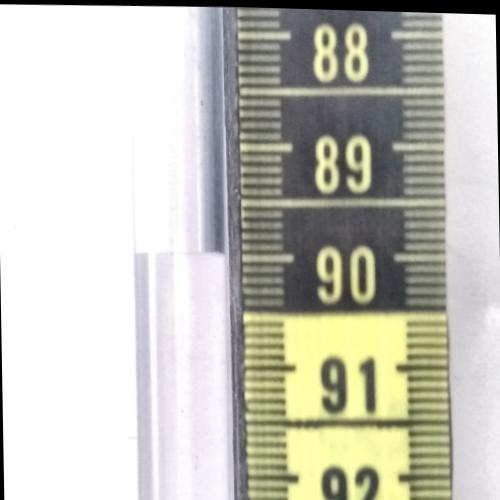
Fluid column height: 90.0 cm